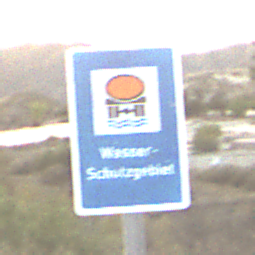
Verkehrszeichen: Wasserschutzgebiet
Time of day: SunriseSunset
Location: Outdoor (RoadRail)
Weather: PartlyCloudy
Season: NotSpecified
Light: Natural